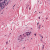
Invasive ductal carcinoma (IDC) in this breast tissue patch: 0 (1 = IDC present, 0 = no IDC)